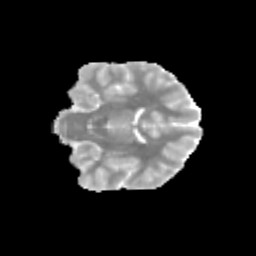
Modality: MD
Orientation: coronal
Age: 12
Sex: male
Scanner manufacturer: siemens
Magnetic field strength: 3 T
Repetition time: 3.8 s
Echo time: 0.07 s